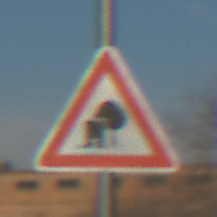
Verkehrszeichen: UnzureichendesLichtraumprofil
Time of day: MorningAfternoon
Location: Outdoor (Nature)
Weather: Clear
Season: NotSpecified
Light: Natural